Field crop: maize
Growth stage: 2
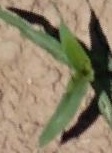
Species: maize